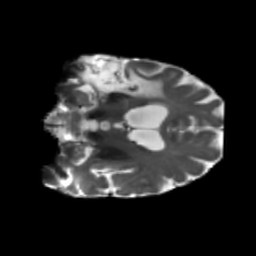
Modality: T2w
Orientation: coronal
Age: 71
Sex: male
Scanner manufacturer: siemens
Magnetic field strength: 3 T
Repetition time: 5.47 s
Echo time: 0.0854 s